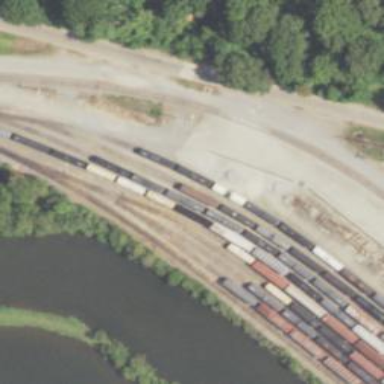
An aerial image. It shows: Railway yard used for servicing trains.